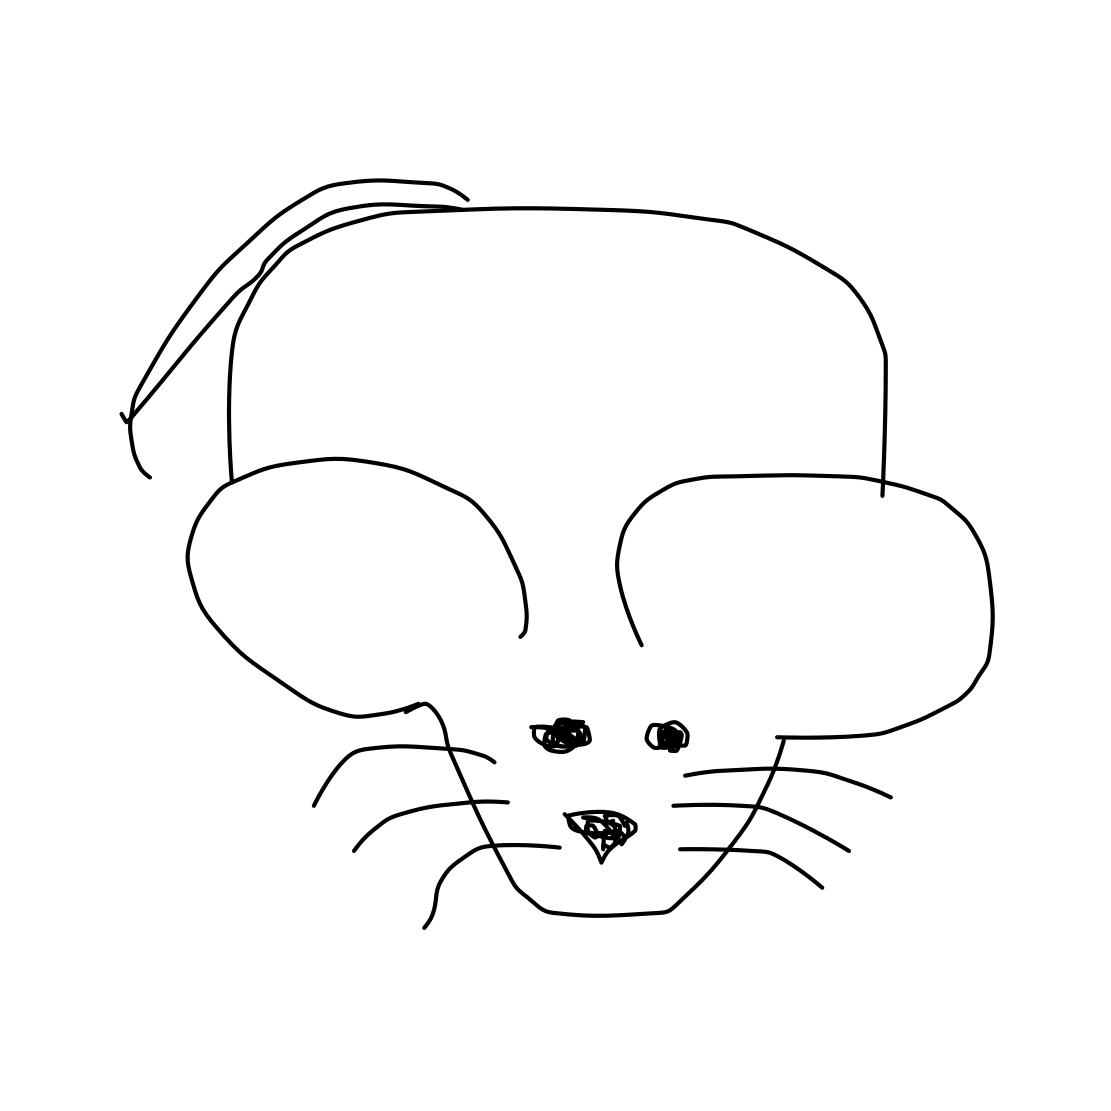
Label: mouse (animal)